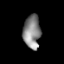
Tissue: lung
Cell type: Endothelial cells
Senescence score: 0.6308
Nuclear area (px): 564
Mean DAPI intensity: 134.699